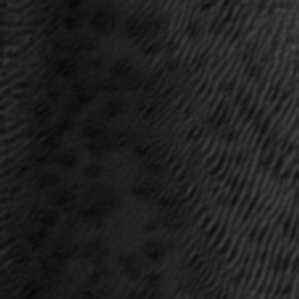
Label: frost